Question: I'm observing "mirroring" effect when I process image that comes from a scanner through libtiff.net.
Here is my code:
'''
public static byte[] GetTiffImageBytes(byte[] win32Bitmap, WinApi.BITMAPINFOHEADER infoHeader)
{
try
{
using (var ms = new MemoryStream())
{
using (Tiff tif = Tiff.ClientOpen("InMemory", "w", ms, new TiffStream()))
{
if (tif == null)
return null;
tif.SetField(TiffTag.IMAGEWIDTH, infoHeader.biWidth);
tif.SetField(TiffTag.IMAGELENGTH, infoHeader.biHeight);
tif.SetField(TiffTag.COMPRESSION, Compression.CCITTFAX4);
tif.SetField(TiffTag.PHOTOMETRIC, Photometric.MINISBLACK);
tif.SetField(TiffTag.ROWSPERSTRIP, infoHeader.biHeight);
// TODO: ? Used to be resolutions?
tif.SetField(TiffTag.XRESOLUTION, infoHeader.biWidth);
tif.SetField(TiffTag.YRESOLUTION, infoHeader.biHeight);
tif.SetField(TiffTag.SUBFILETYPE, 0);
tif.SetField(TiffTag.BITSPERSAMPLE, 1);
tif.SetField(TiffTag.FILLORDER, FillOrder.MSB2LSB);
tif.SetField(TiffTag.ORIENTATION, Orientation.TOPLEFT);
tif.SetField(TiffTag.SAMPLESPERPIXEL, 1);
tif.SetField(TiffTag.T6OPTIONS, 0);
tif.SetField(TiffTag.RESOLUTIONUNIT, ResUnit.INCH);
tif.SetField(TiffTag.PLANARCONFIG, PlanarConfig.CONTIG);
// Image "stride" is a lenght in bytes of one pixel row
var stride = infoHeader.biSizeImage / infoHeader.biHeight;
var offset = infoHeader.biSize;
// raster stride MAY be bigger than TIFF stride (due to padding in raster bits)
for (int i = 0; i < infoHeader.biHeight; i++)
{
var res = tif.WriteScanline(win32Bitmap, offset, i, 1);
if (!res) return null;
offset += stride;
}
}
return ms.GetBuffer();
}
}
catch (Exception ex)
{
return null;
}
}
'''
I adapted this code from following sample: <URL>
win32 bitmap that passed in have header (also duplicated as parameter).
Basically, I copy rows of data into TIFF and I do get image but it is mirrored and looks like this:
I am very new to win32 code (this bitmap is from twain driver) and not sure if it's OS related.
I call win32 via P-Invoke from Silvrlight and I get bitmap back and process inside Silverlight's version of LibTiff.net. I think I need to "mirror" scan lines when I add them to TIFF but I wonder if I need to re-invent wheel or it's already somehow included in a library?
See how image comes up when I process it using code above:

Changed following line:
'''
tif.SetField(TiffTag.ORIENTATION, Orientation.TOPLEFT);
'''
So it says BOTTOMLEFT and it fixed it for my application. When I read and display data with LibTiff it works. BUT! It doesn't display properly in windows image viewer. Is it safer to just flip data order?
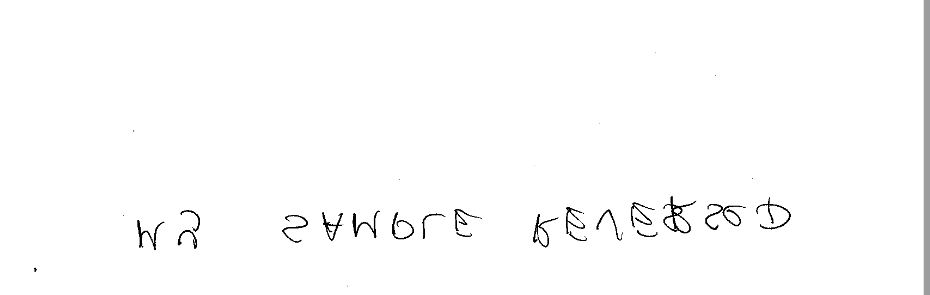
Answer: Windows bitmaps are stored with the bottom line first. Basically they use Cartesian coordinate system which puts point (0,0) in the bottom left.
So, you are probably should just adapt the 'for' loop in you code that writes scanlines (make it write scanlines in inverse order).
Using 'TiffTag.ORIENTATION' tag is a solution too, but the problem is: most viewers ignore this tag completely.